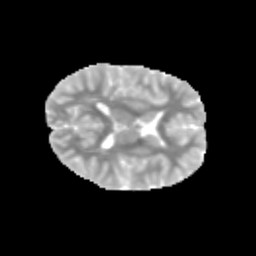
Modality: MD
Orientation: axial
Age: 10
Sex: female
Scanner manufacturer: siemens
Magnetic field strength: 3 T
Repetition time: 3.8 s
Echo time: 0.07 s